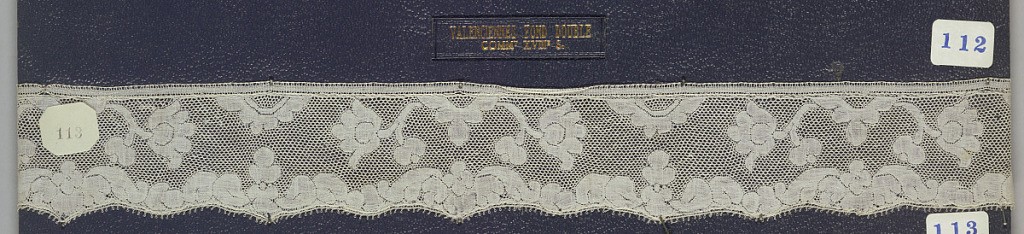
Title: Border
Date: late 18th century
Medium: Technique: bobbin lace
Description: Bobbin lace border, symmetrical floral; late 18th century Valenciennes